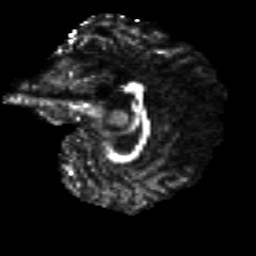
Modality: FA
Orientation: sagittal
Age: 31
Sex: female
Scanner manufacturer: siemens
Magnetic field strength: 3 T
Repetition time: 8.8 s
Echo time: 0.085 s